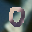
Label: 0